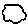
Label: cloud